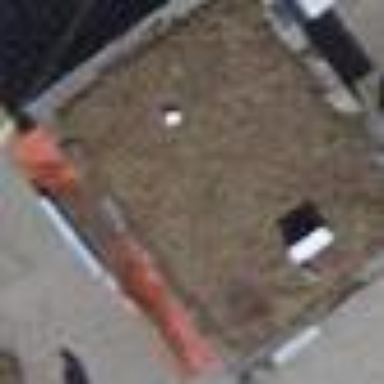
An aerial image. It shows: Kiosk located in building.